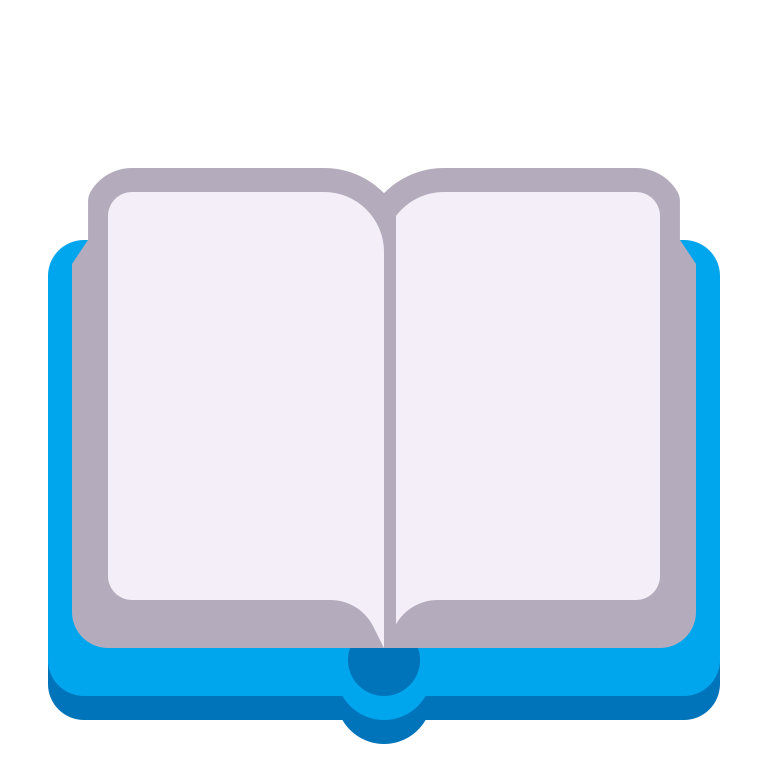
open book flat